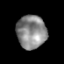
Tissue: prostate
Cell type: T cells
Senescence score: 0.345
Nuclear area (px): 963
Mean DAPI intensity: 137.438